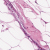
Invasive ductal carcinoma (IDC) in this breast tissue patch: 0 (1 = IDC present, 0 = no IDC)